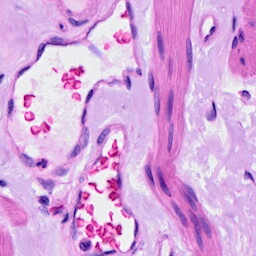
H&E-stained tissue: Ovarian